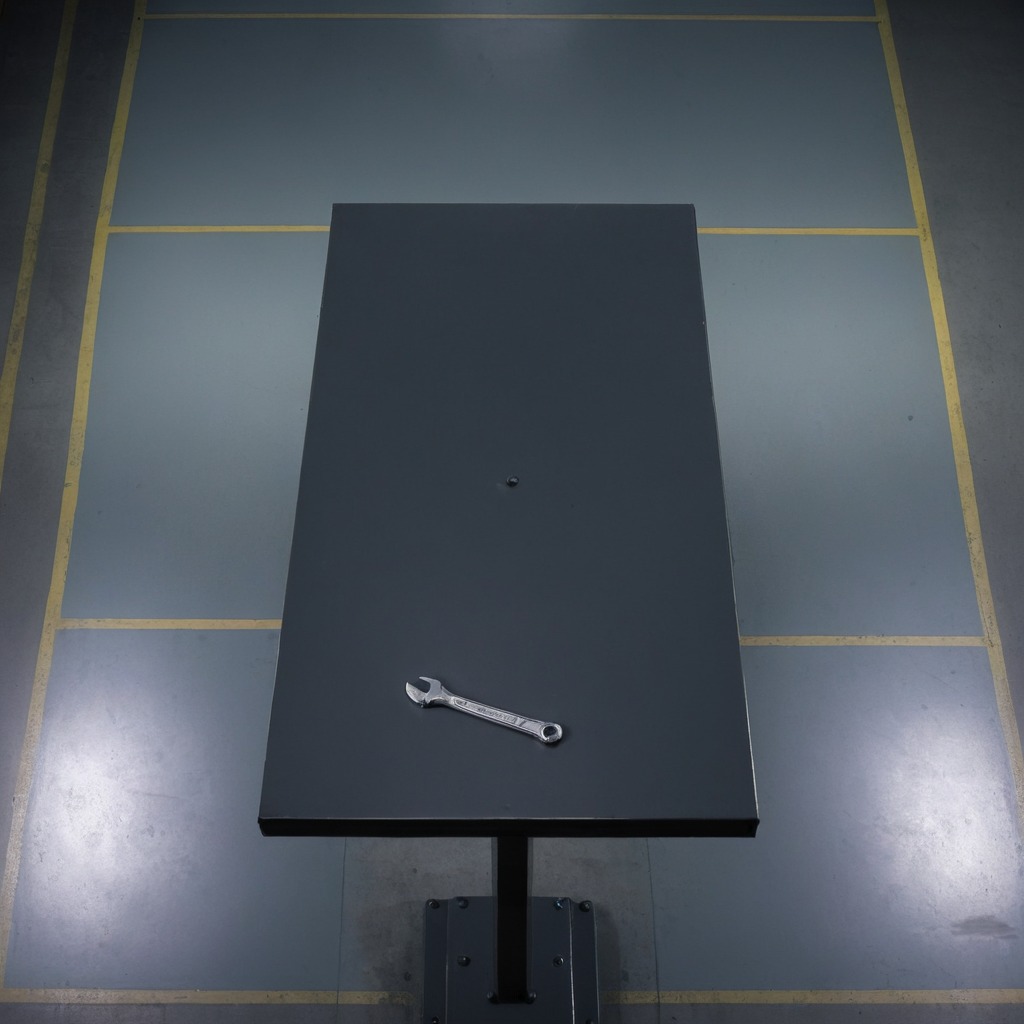
An wrench is lying on the clean empty table in the evening.